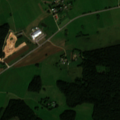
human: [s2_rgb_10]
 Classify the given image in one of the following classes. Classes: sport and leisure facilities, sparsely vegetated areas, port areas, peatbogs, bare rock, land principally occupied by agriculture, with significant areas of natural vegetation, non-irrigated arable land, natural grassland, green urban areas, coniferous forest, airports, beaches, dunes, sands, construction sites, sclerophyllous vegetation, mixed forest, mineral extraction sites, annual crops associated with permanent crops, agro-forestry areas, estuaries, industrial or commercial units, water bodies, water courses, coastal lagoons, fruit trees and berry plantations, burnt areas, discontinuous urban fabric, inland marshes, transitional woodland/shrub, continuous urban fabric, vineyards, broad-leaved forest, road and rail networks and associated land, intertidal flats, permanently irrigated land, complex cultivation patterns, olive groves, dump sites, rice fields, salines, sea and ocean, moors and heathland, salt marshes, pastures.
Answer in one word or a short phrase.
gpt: non-irrigated arable land, pastures, complex cultivation patterns, land principally occupied by agriculture, with significant areas of natural vegetation, coniferous forest, mixed forest